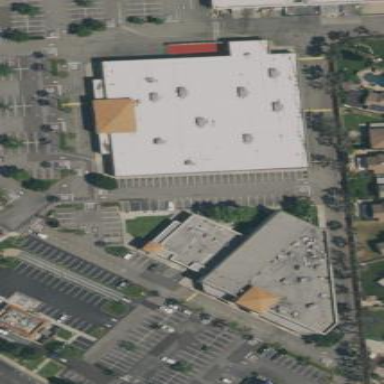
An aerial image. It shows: Fitness center building.